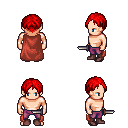
a pixel art fantasy rpg character, male body template, human, light skin, maroon cape, magenta pants, red parted hairstyle, maroon shoes, dagger, four views (front, back, left, right), 2x2 character sprite sheet, small pixel art, hard edges, no anti-aliasing